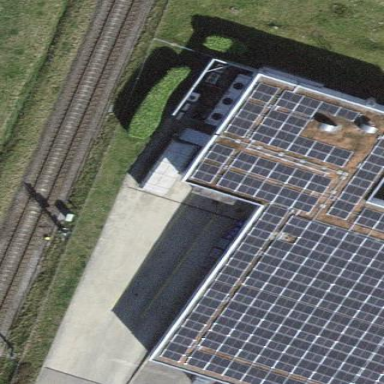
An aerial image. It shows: Solar power generator.